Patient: sex M, age 47
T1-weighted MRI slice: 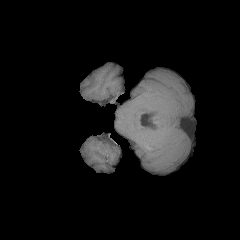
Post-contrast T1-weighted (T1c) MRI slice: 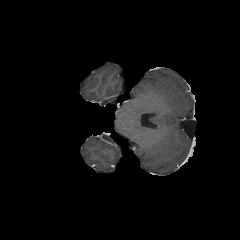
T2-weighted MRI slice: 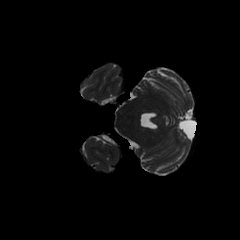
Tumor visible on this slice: no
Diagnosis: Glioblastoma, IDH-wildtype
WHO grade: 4